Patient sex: M
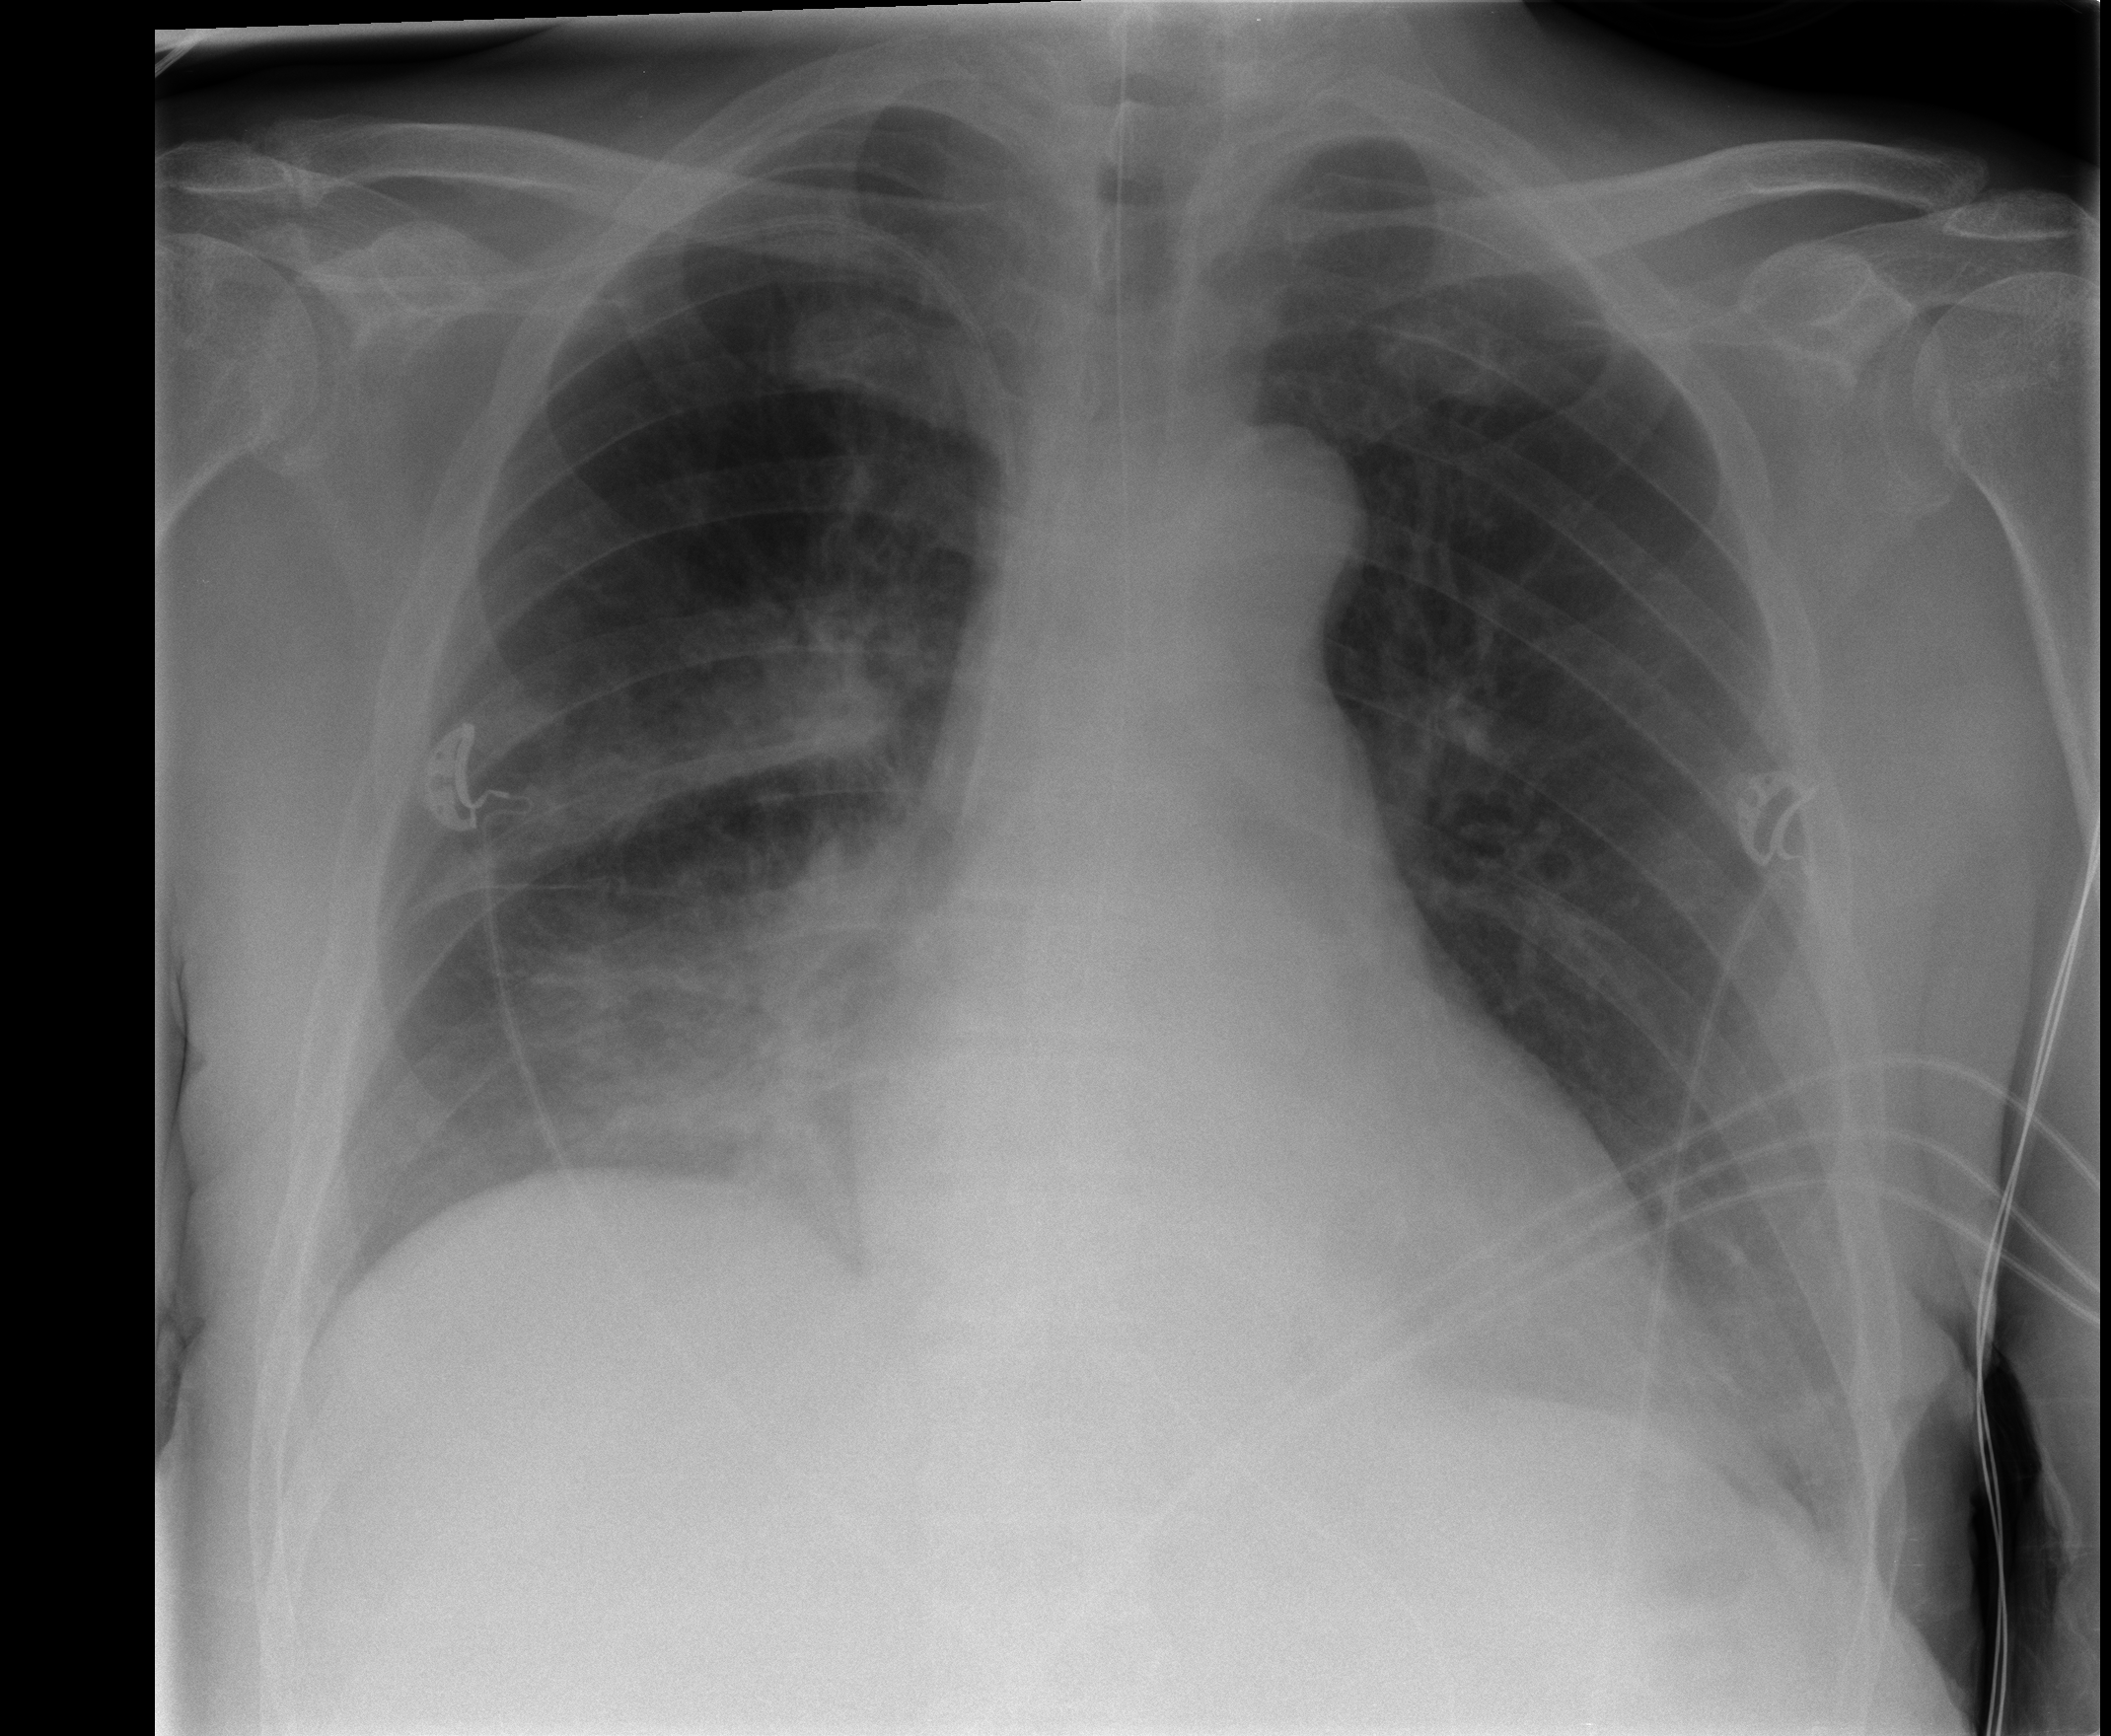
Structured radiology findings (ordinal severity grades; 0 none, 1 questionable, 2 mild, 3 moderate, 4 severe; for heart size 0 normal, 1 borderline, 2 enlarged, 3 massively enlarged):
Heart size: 2
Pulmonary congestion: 2
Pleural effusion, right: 0
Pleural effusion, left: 0
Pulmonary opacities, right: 2
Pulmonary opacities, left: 0
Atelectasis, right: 2
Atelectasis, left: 0